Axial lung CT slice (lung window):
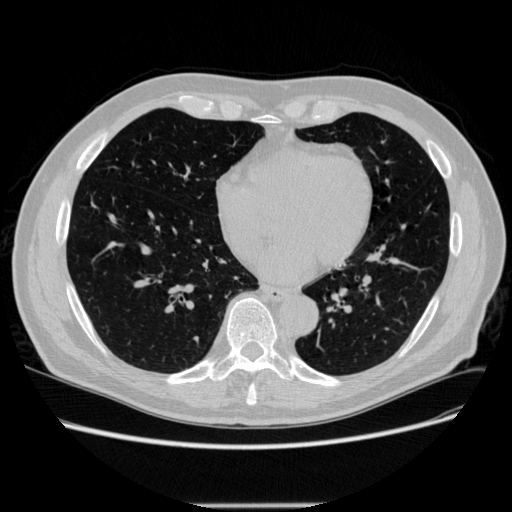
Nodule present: no